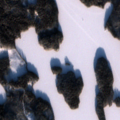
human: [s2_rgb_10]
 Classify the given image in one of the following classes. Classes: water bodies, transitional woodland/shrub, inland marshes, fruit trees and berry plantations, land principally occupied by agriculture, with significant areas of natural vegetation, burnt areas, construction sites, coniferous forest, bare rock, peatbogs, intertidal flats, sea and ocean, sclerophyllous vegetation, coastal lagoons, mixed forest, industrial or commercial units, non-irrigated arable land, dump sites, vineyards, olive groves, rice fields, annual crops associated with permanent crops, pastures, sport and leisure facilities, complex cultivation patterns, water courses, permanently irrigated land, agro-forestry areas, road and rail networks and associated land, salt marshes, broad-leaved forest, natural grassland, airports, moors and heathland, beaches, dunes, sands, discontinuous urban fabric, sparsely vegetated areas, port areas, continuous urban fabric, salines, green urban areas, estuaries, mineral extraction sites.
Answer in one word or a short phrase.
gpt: coniferous forest, mixed forest, water bodies